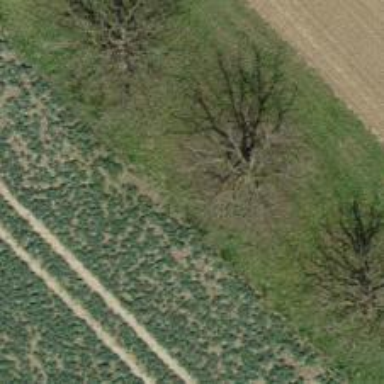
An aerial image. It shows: Deciduous tree with mixed leaves.